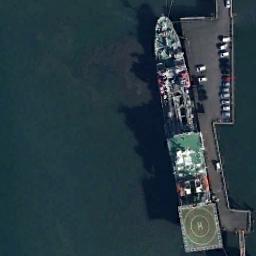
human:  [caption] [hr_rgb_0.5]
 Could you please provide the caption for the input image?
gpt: There are a lot of cars on the dock next to a ship .

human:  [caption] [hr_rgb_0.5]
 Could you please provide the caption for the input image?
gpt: A green ro-ro ship docked at the dock with some cars on the dock .

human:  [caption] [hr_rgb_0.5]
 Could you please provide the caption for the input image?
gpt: The cargo ship is docked at the truck terminal and the water is deep blue .

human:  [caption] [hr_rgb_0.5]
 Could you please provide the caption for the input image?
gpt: There is a ship in the blue water on the shore .

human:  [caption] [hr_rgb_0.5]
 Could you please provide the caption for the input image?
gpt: The ship is at the harbor with some cars .